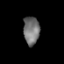
Tissue: prostate
Cell type: T cells
Senescence score: 0.3484
Nuclear area (px): 444
Mean DAPI intensity: 114.727